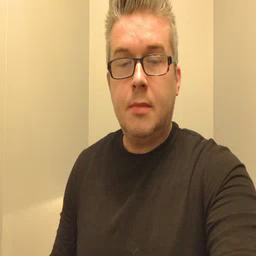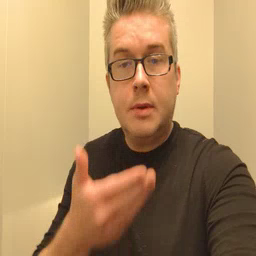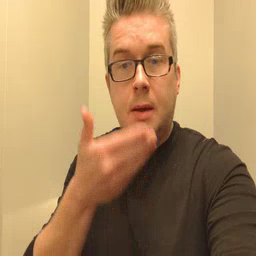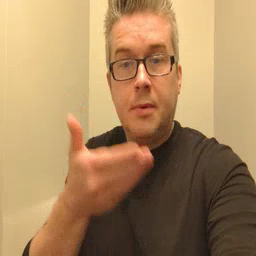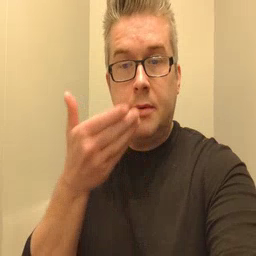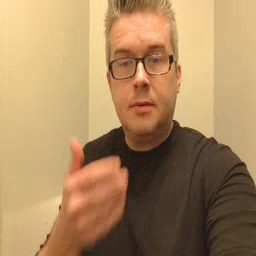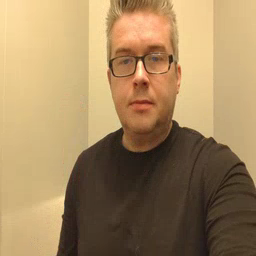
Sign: cereal